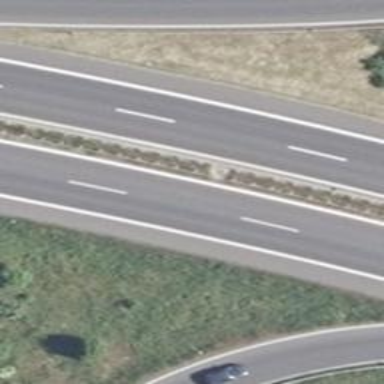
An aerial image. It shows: Asphalt trunk motorway.